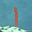
Label: 1